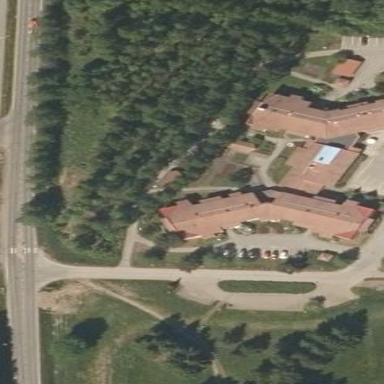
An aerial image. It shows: Nursing home building.